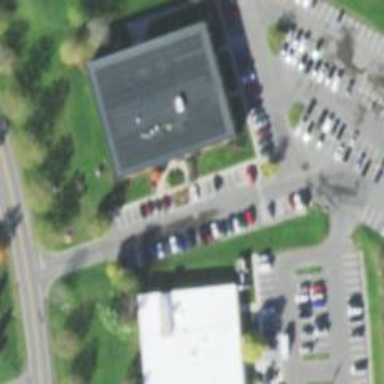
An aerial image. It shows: Healthcare clinic.